Question: I have got an ImageView, which shows a Bitmap. When I set my Bitmap to the ImageView, it is not centered. I also tried to set scaleType to center, centerCrop, centerInside.
That's my ImageView in Layout:
'''
android:id="@+id/xyz"
android:layout_width="wrap_content"
android:layout_height="wrap_content"
android:layout_marginBottom="15dp"
android:layout_marginTop="3dp"
android:layout_weight="1.03"
android:background="#FFFFFFFF"
android:adjustViewBounds="true"
android:scaleType="fitXY"
'''
that is the code which resizes the bitmap:
'''
private void scaleImage() {
Bitmap bitmap = getHostPage().getBackgroundDrawing();
int width = bitmap.getWidth();
int height = bitmap.getHeight();
int bounding = dpToPx(250);
float xScale = ((float) bounding) / width;
float yScale = ((float) bounding) / height;
Matrix matrix = new Matrix();
matrix.postScale(xScale, yScale);
Bitmap scaledBitmap = Bitmap.createBitmap(bitmap, 0, 0, width, height, matrix, true);
width = scaledBitmap.getWidth();
height = scaledBitmap.getHeight();
BitmapDrawable result = new BitmapDrawable(scaledBitmap);
getHostPage().setBackgroundDrawing(result.getBitmap());
LinearLayout.LayoutParams params = (LinearLayout.LayoutParams) drawView.getLayoutParams();
params.width = width;
params.height = height;
drawView.setLayoutParams(params);
}
private int dpToPx(int dp) {
float density = hostPage.getHostActivity().getApplicationContext().getResources().getDisplayMetrics().density;
return Math.round((float)dp * density);
}
'''

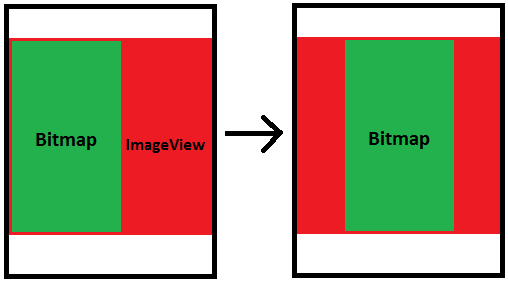
Answer: use this :
'''
android:gravity="center|center_vertical"
android:layout_gravity="center|center_vertical"
'''